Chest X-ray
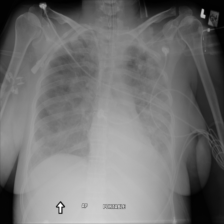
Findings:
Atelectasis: positive
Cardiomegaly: negative
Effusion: negative
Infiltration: positive
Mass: negative
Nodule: negative
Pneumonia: negative
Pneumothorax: negative
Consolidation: negative
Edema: positive
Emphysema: negative
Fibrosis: negative
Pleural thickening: negative
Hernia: negative